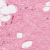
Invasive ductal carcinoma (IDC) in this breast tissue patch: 0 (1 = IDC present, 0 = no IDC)